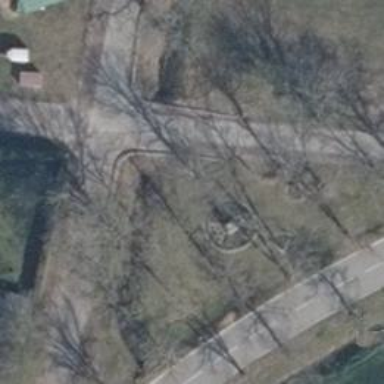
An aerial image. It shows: Historical war memorial.